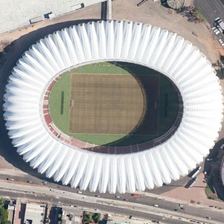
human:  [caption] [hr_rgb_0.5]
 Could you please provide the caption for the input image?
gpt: some buildings are near an oval white stadium .

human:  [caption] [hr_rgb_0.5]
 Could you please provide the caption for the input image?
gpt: some buildings are near an oval white stadium .

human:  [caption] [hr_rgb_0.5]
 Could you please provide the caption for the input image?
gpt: some buildings are near an oval white stadium .

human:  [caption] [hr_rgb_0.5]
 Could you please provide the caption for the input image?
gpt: some buildings are near an oval white stadium .

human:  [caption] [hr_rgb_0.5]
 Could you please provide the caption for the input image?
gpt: some buildings are near an oval white stadium .